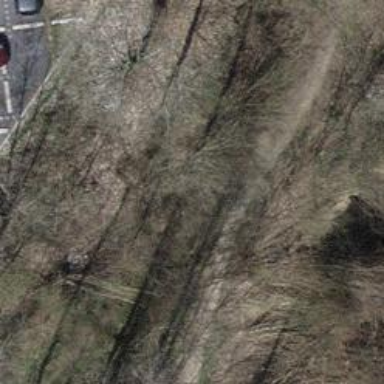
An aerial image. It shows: Path on the ground.